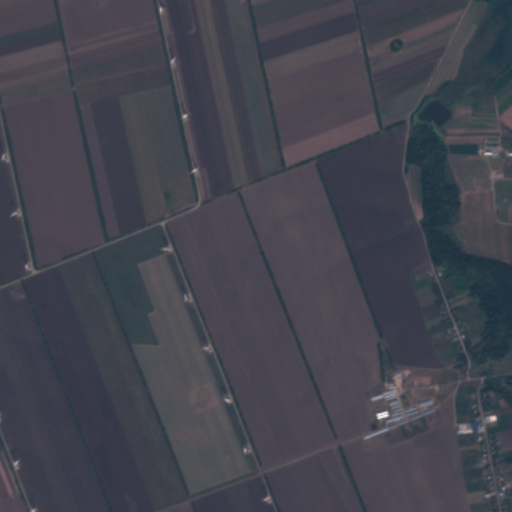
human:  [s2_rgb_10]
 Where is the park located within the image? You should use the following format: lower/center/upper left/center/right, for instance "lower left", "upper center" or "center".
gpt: The park is located in the upper right of the image.
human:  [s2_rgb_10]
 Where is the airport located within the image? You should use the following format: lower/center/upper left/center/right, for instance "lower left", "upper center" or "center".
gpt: There is no airport in the image.